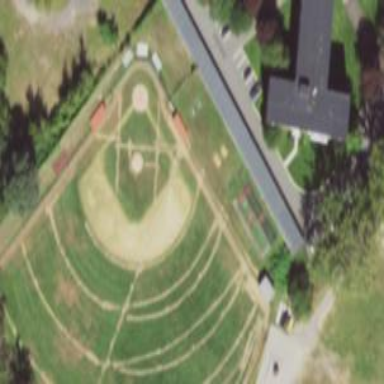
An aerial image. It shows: Baseball pitch for leisure and sports activities.